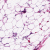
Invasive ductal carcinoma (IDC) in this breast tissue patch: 1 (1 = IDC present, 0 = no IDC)